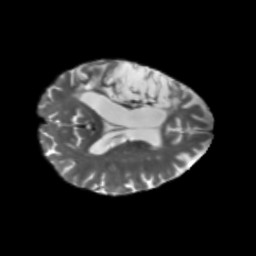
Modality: T2w
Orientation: axial
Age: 66
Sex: female
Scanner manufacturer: siemens
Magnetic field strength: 3 T
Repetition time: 5.25 s
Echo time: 0.08 s